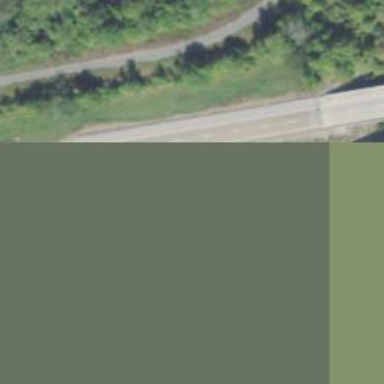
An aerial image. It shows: View of motorway.